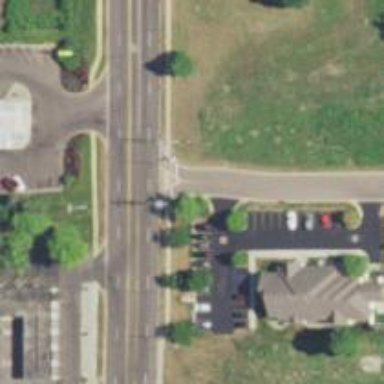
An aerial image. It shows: Marked road crossing.